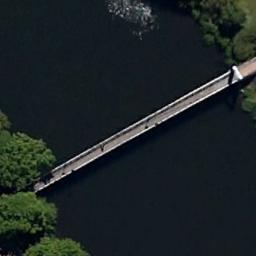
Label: bridge